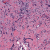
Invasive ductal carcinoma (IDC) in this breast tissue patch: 1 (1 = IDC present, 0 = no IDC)